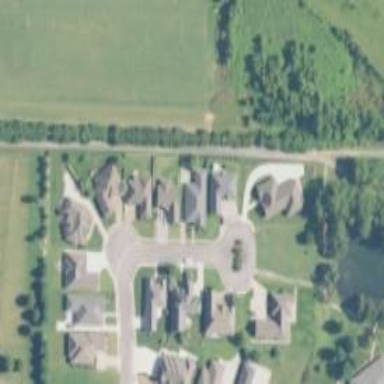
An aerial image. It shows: Residential road.